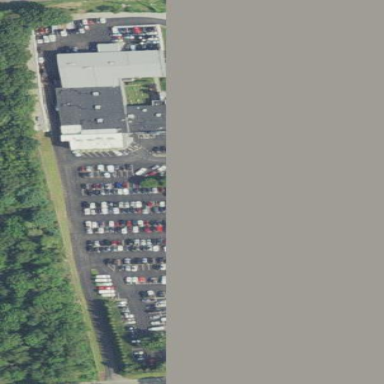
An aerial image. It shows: Shop that sells cars.